Question: I'm working on a project with a tab navigation. Because it should be compatible with Gingerbread I'm using Actionbar Sherlock for this approach. My Problem is that one tab is too short an one letter of the word is shown in a second line:

What can I do to set the width of an tab so that it fits the word?
Thanks for your help!
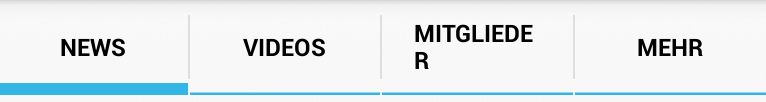
Answer: You can reduce font size in tabs to make it according to your needs, but his solution has its limits.
One of other solution is that, you can use ViewPagerIndicator library, It has tabs, which can scroll if they do not fit in screen. See example code from following link
<URL>